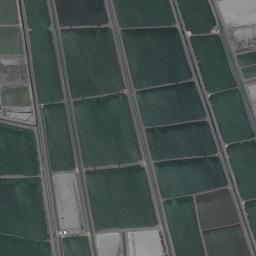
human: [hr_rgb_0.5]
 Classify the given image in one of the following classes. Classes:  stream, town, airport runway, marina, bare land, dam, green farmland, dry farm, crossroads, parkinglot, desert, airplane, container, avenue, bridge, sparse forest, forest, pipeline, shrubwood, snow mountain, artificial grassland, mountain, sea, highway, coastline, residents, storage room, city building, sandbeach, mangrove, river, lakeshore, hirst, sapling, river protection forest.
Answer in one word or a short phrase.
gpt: green farmland